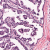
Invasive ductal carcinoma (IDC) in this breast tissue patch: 1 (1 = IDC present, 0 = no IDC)